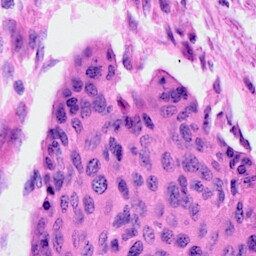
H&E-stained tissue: Cervix